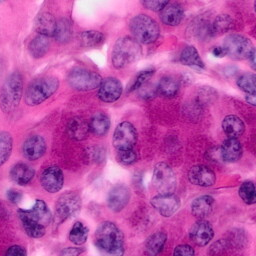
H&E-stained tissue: Pancreatic